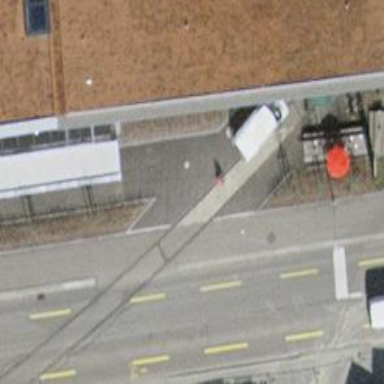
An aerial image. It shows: Crossing for the railway.